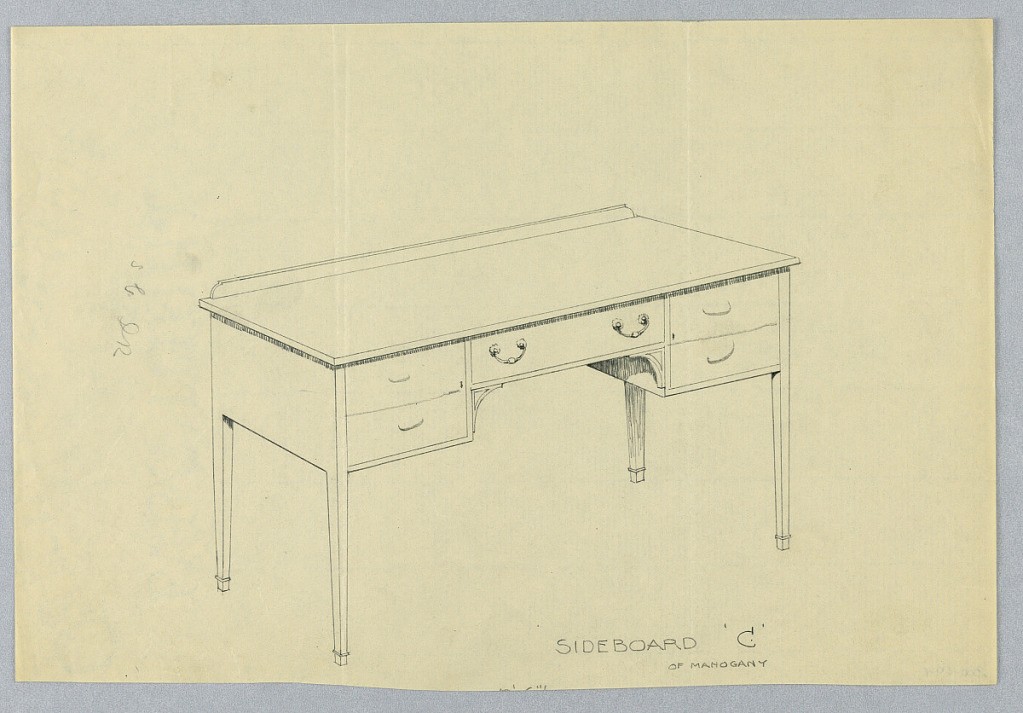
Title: Design for Sideboard 'C' of Mahogany
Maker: A.N. Davenport Co.
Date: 1900–05
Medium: Graphite on thin cream paper
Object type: Drawing
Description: Rectangular sideboard on four tapering straight legs with one central drawer with two large swag-shaped handles flanked by a pair on smaller drawers, one on either side.